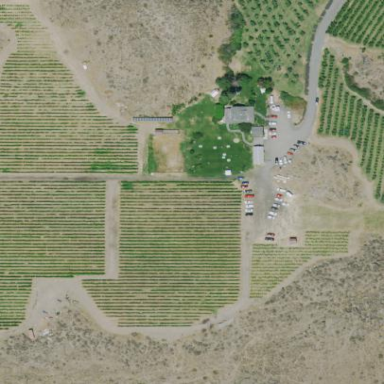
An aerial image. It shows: Vineyard with grape crops.